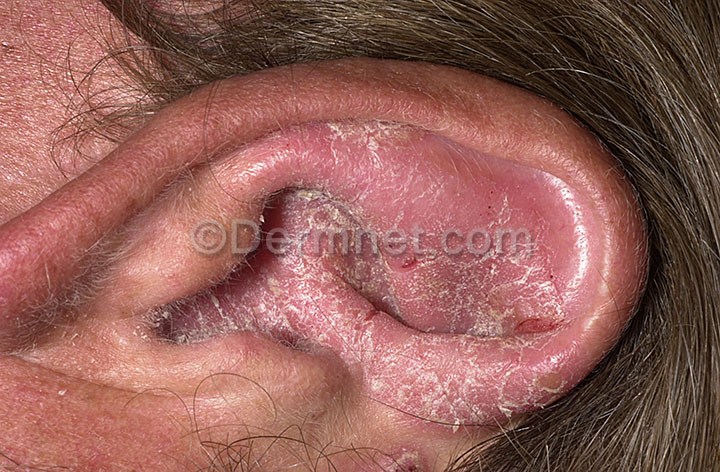
Disease: Psoriasis pictures Lichen Planus and related diseases